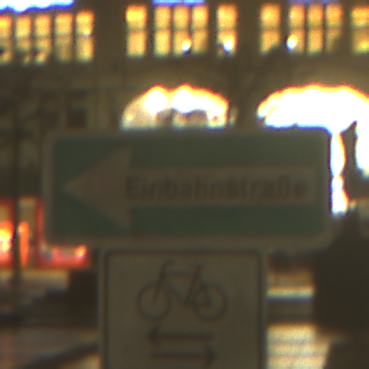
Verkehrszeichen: EinbahnstrasseLinksweisend
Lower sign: RichtungsangabeDurchPfeile9
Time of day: Night
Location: Outdoor (Urban)
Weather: Overcast
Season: NotSpecified
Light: Artificial